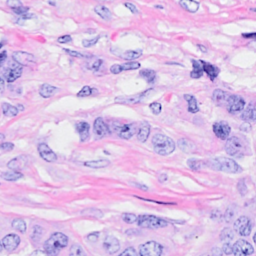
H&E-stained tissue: Breast